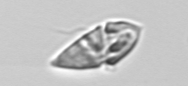
Label: Gyrodinium